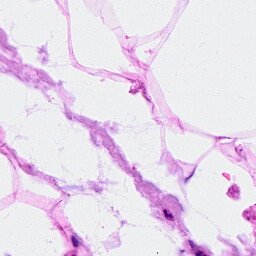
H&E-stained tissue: Breast